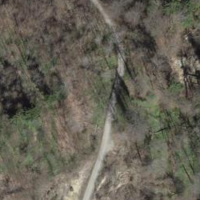
EUNIS habitat code: 41
Species observed at this site:
Lysimachia vulgaris
Asplenium scolopendrium